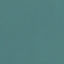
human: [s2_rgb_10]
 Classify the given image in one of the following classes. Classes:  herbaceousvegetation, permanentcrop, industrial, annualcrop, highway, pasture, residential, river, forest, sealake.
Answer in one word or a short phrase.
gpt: SeaLake